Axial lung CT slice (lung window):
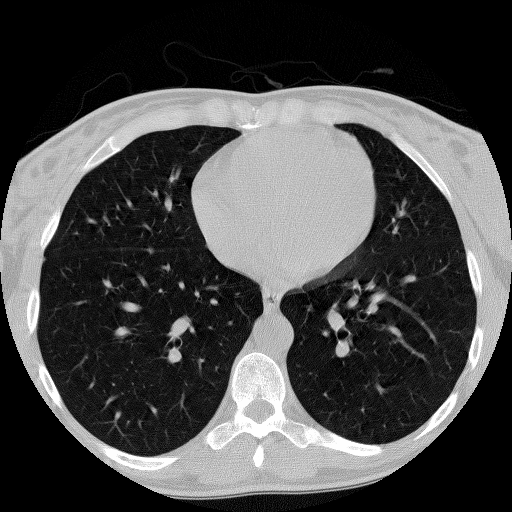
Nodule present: no